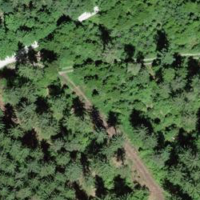
EUNIS habitat code: 43
Species observed at this site:
Platanthera bifolia